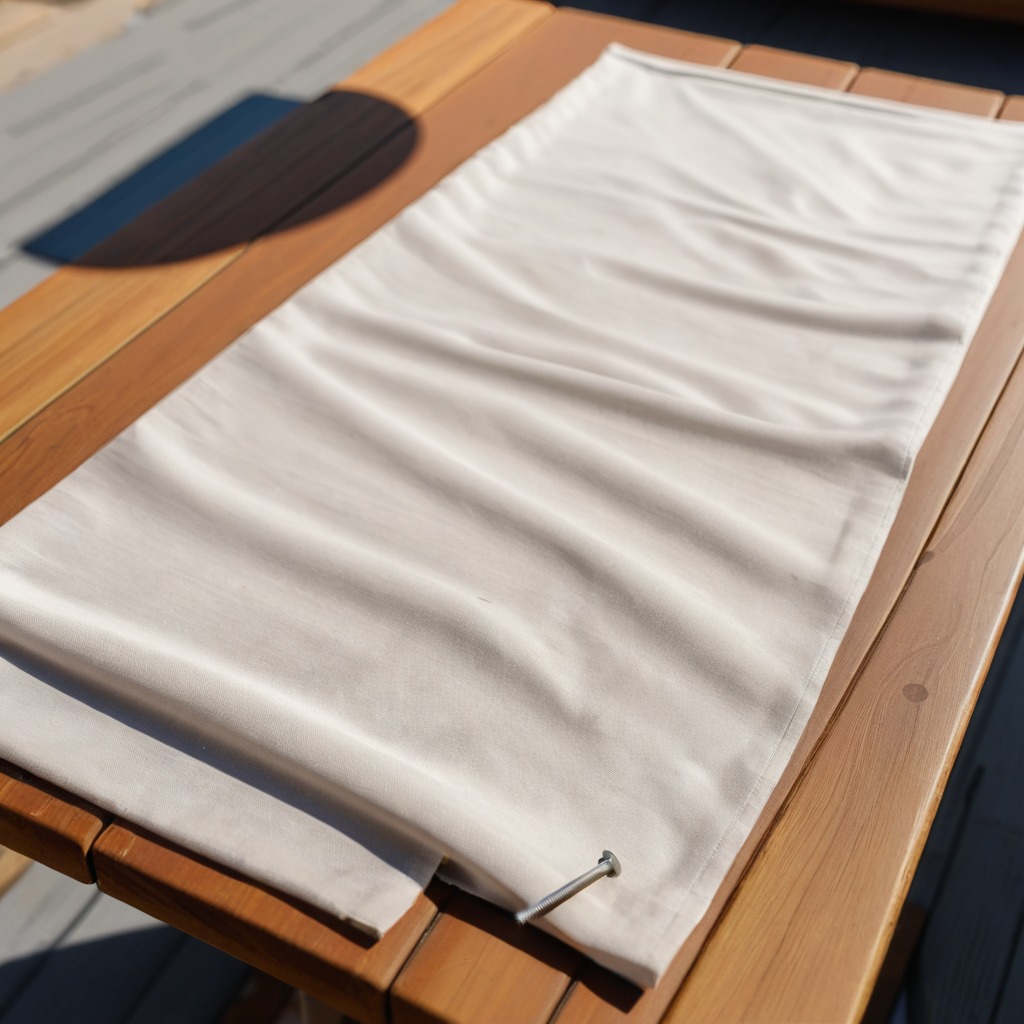
A metal screw is lying on the wooden table.